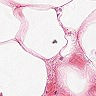
Metastatic tissue present: no